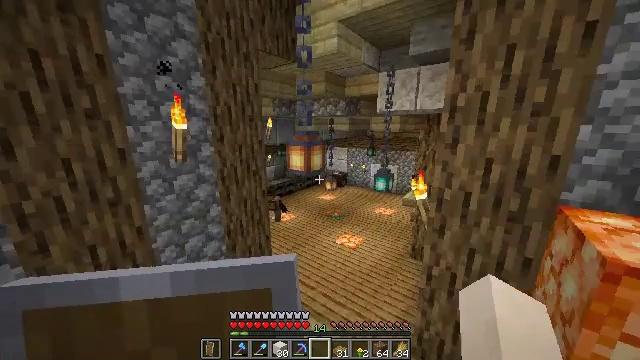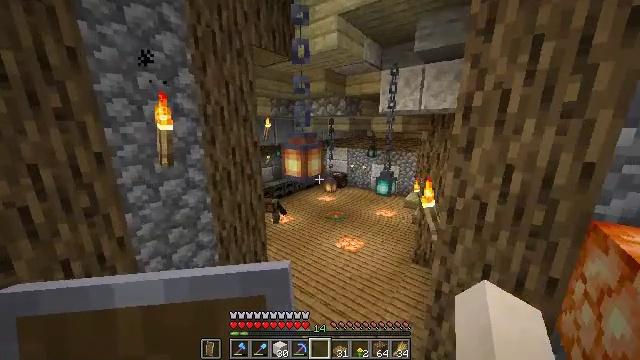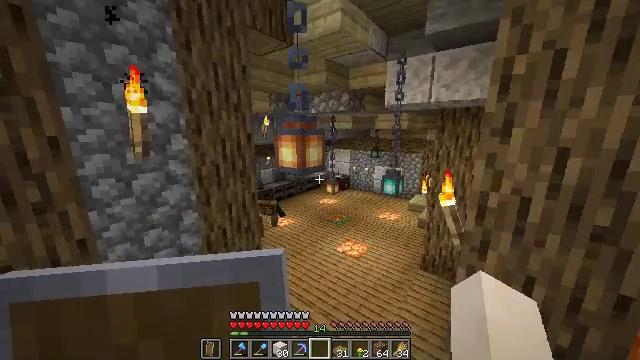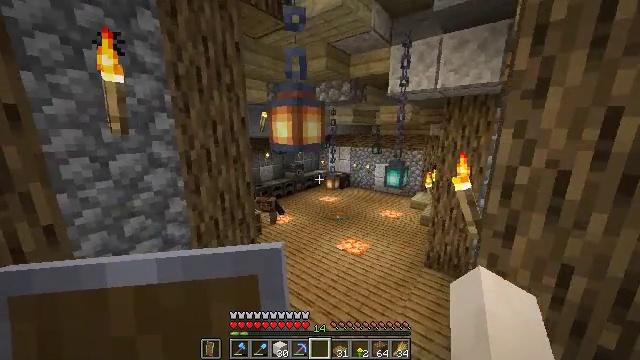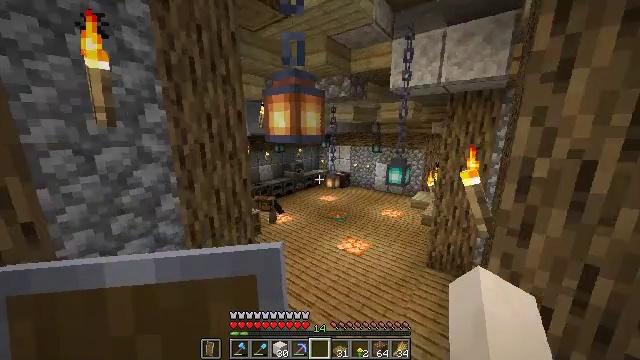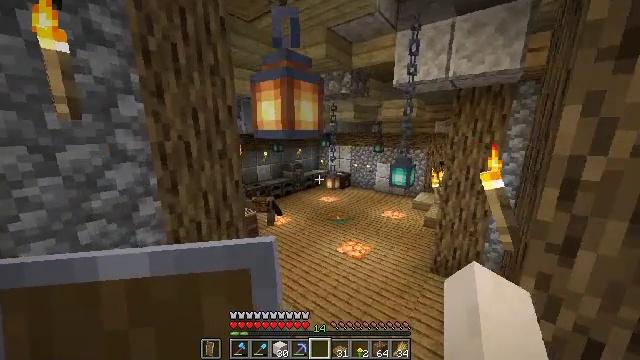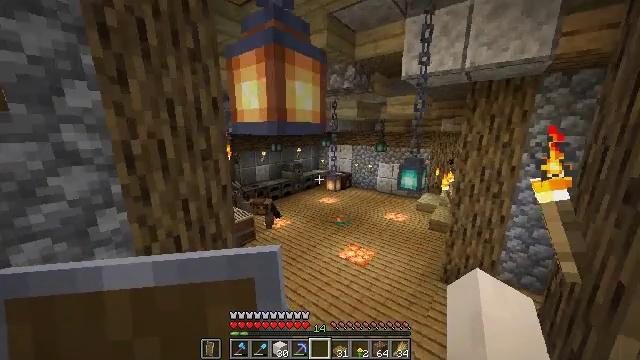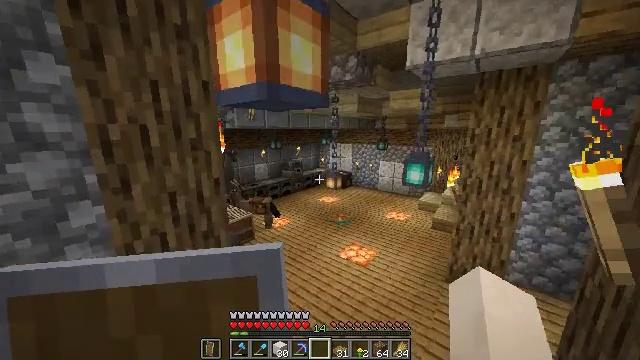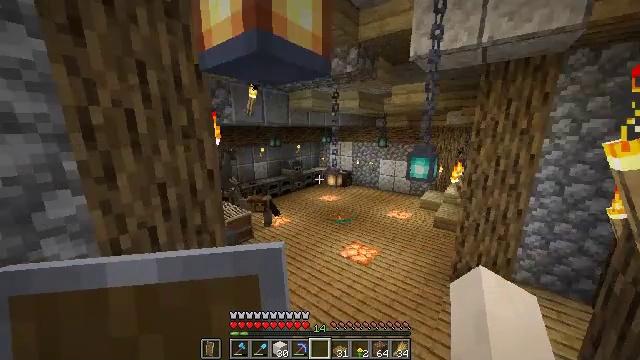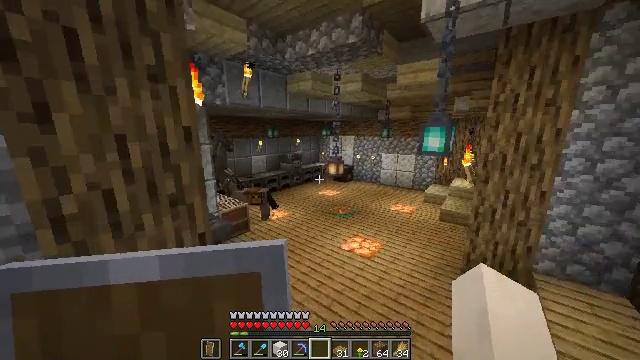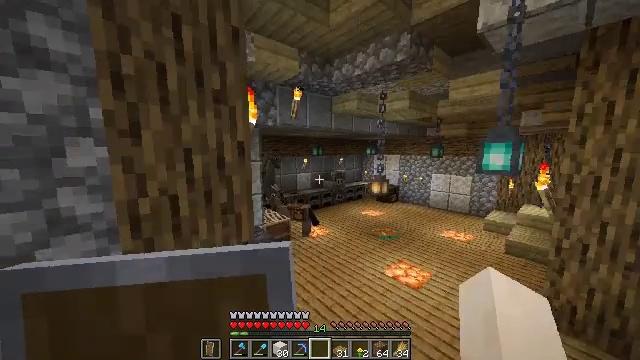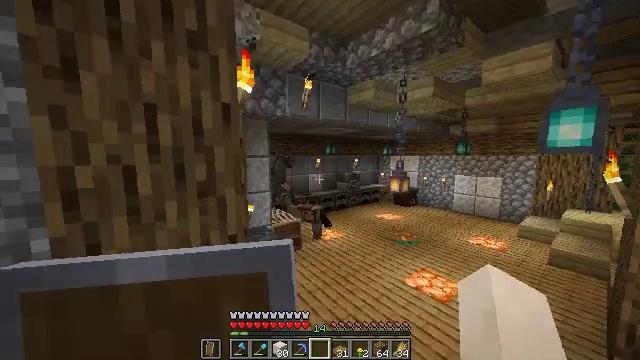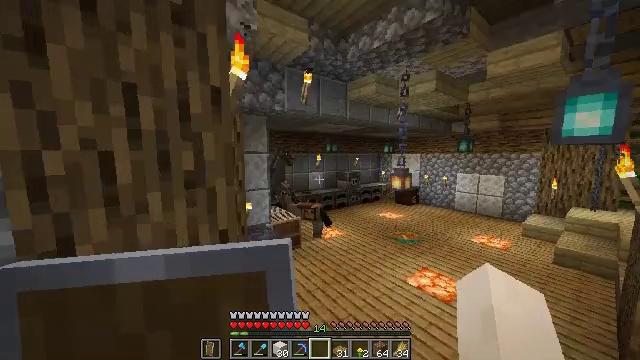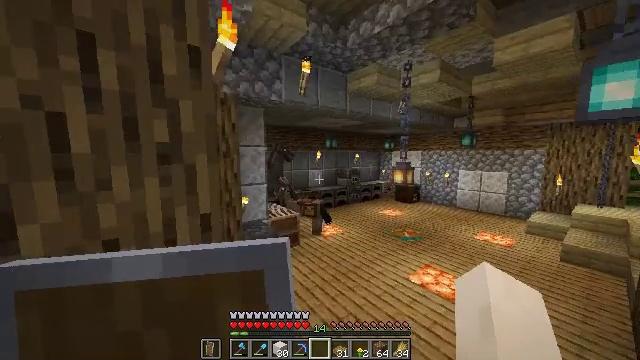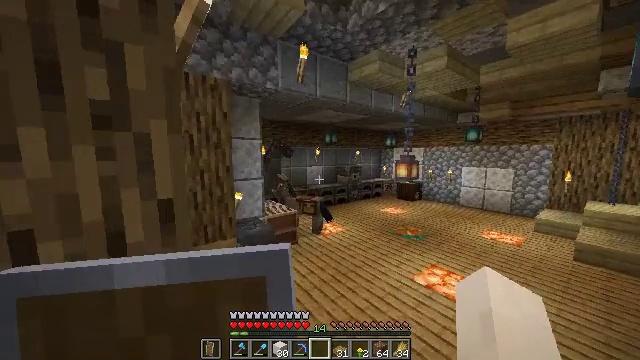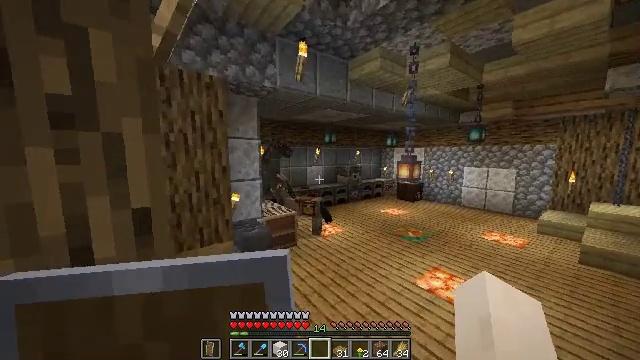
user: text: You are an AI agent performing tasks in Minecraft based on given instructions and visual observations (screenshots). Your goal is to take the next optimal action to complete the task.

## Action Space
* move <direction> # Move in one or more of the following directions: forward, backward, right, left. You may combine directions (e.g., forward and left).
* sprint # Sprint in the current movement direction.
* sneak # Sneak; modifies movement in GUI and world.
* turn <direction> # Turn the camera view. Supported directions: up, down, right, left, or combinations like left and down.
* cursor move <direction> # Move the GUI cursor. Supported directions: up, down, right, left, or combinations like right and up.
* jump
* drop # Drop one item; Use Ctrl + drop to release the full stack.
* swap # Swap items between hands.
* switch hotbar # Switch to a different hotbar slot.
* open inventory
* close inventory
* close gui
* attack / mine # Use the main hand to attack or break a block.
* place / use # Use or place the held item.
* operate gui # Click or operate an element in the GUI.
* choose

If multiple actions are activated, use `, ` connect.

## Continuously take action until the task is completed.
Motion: motion action
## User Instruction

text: Craft a stone.
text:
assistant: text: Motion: move forward, attack / mine
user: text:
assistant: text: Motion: move forward, attack / mine
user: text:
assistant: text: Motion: move forward, attack / mine
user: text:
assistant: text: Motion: move forward, attack / mine
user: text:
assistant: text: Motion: move forward, attack / mine
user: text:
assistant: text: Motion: move forward, attack / mine
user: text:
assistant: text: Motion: move forward, attack / mine
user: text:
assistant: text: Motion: move forward, attack / mine
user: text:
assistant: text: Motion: move forward, attack / mine
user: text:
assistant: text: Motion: move forward, turn left and up, attack / mine
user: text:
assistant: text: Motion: move forward, turn left and up, attack / mine
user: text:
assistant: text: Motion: move forward, attack / mine
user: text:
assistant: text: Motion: move forward, attack / mine
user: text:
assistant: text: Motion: move forward, attack / mine
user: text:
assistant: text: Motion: move forward, attack / mine
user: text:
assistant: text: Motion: move forward, attack / mine
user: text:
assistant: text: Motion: move forward, attack / mine, jump
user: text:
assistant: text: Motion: move forward, attack / mine, jump
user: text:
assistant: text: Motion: move forward, attack / mine, jump
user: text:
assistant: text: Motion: move forward, attack / mine, jump
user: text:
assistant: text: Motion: move forward, attack / mine, jump
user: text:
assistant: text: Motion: move forward, attack / mine, jump
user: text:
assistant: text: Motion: move forward, attack / mine, jump
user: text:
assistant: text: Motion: move forward, attack / mine, jump
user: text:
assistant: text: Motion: move forward, attack / mine
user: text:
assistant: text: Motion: move forward, attack / mine
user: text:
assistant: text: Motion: move forward, turn left, attack / mine
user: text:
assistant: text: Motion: move forward, attack / mine
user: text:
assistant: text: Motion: move forward, turn right, attack / mine
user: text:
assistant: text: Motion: move forward and move right, attack / mine